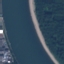
Land use / land cover: River